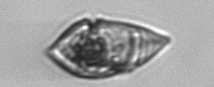
Label: Gyrodinium